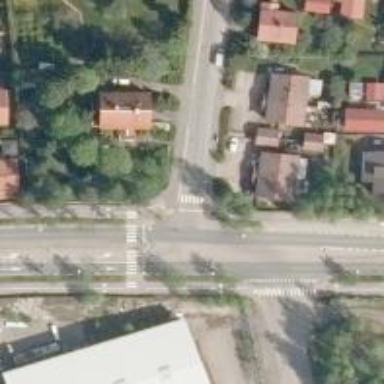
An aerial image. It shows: Marked crossing with pedestrian island.